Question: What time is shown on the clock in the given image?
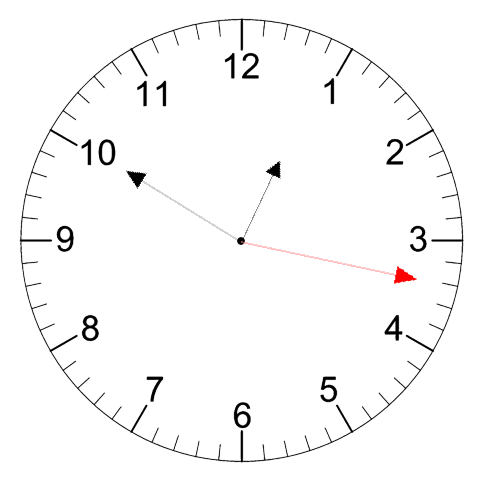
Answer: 12:50:17